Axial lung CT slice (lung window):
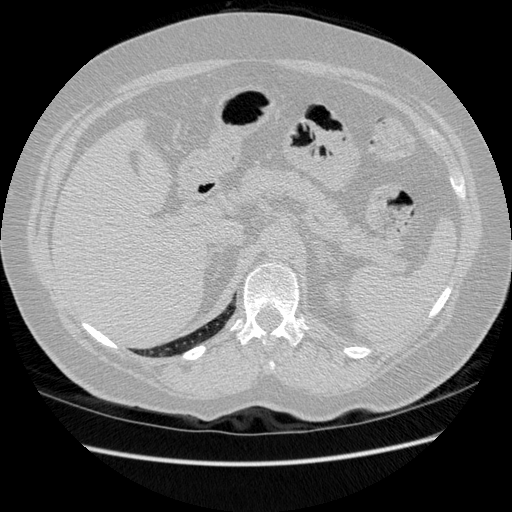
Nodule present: no